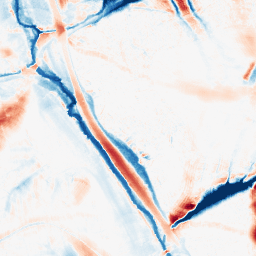
Category: morphological
Decomposition family: morphological_ellipse
Decomposition parameters: operation: average
width: 30
height: 50
Upsampling method: quartic
Upsampling parameters: scale: 2
Upsampling scale: 2